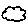
Label: cloud